Aerial crown-view tile of a tropical tree (Barro Colorado Island, Panama), acquired 20240716:
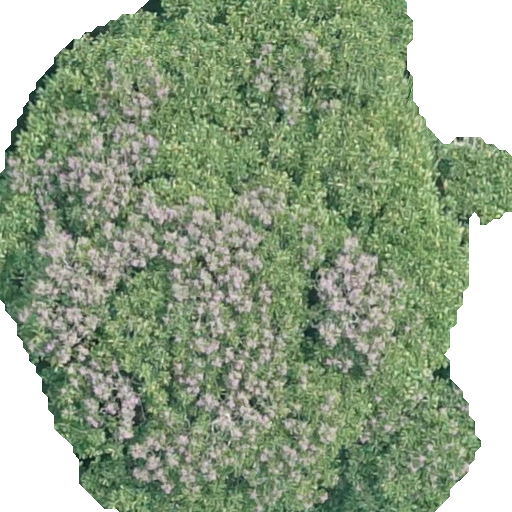
Species: Dipteryx oleifera
GBIF accepted scientific name: Dipteryx oleifera
Crown area: 389.118 m²